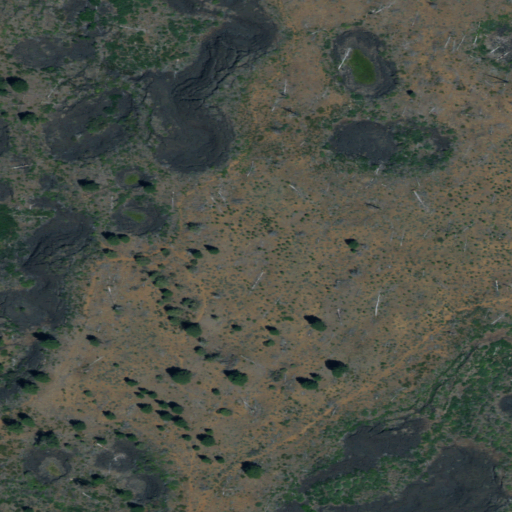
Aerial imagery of ridge(s) in California named High Reefs containing shrub, evergreen forest, grassland, and barren land